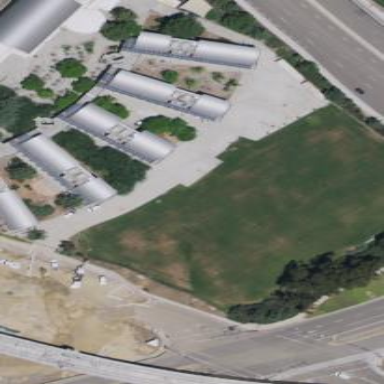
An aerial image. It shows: Soccer pitch for leisureland activities.